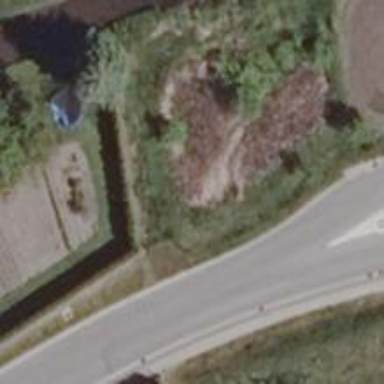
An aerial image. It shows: Abandoned railway.